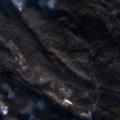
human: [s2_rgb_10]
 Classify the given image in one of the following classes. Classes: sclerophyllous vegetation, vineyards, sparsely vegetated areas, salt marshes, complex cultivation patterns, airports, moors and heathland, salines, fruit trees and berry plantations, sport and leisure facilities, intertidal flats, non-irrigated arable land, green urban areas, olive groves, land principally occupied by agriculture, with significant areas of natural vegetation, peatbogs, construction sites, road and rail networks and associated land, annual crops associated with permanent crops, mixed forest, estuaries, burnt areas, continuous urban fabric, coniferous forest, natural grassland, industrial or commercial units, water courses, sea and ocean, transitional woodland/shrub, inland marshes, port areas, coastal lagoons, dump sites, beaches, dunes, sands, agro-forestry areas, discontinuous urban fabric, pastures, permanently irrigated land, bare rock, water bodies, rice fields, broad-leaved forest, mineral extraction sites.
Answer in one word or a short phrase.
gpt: coniferous forest, mixed forest